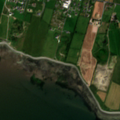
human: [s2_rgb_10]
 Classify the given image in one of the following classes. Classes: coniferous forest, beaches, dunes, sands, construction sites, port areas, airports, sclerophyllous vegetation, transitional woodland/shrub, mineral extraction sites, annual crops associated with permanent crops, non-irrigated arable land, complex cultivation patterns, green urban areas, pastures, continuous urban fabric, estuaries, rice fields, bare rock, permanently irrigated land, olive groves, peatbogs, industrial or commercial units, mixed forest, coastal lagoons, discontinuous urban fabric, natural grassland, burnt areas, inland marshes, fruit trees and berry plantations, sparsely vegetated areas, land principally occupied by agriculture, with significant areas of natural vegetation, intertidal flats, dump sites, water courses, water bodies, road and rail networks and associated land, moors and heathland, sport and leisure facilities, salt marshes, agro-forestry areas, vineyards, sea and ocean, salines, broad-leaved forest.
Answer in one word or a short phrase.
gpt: discontinuous urban fabric, mineral extraction sites, pastures, sea and ocean